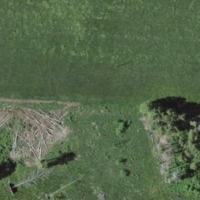
EUNIS habitat code: 41
Species observed at this site:
Sambucus racemosa